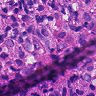
Metastatic tissue present: yes